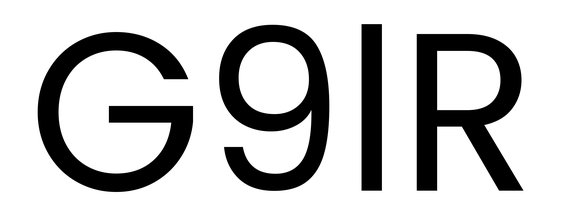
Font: Poppins-Regular